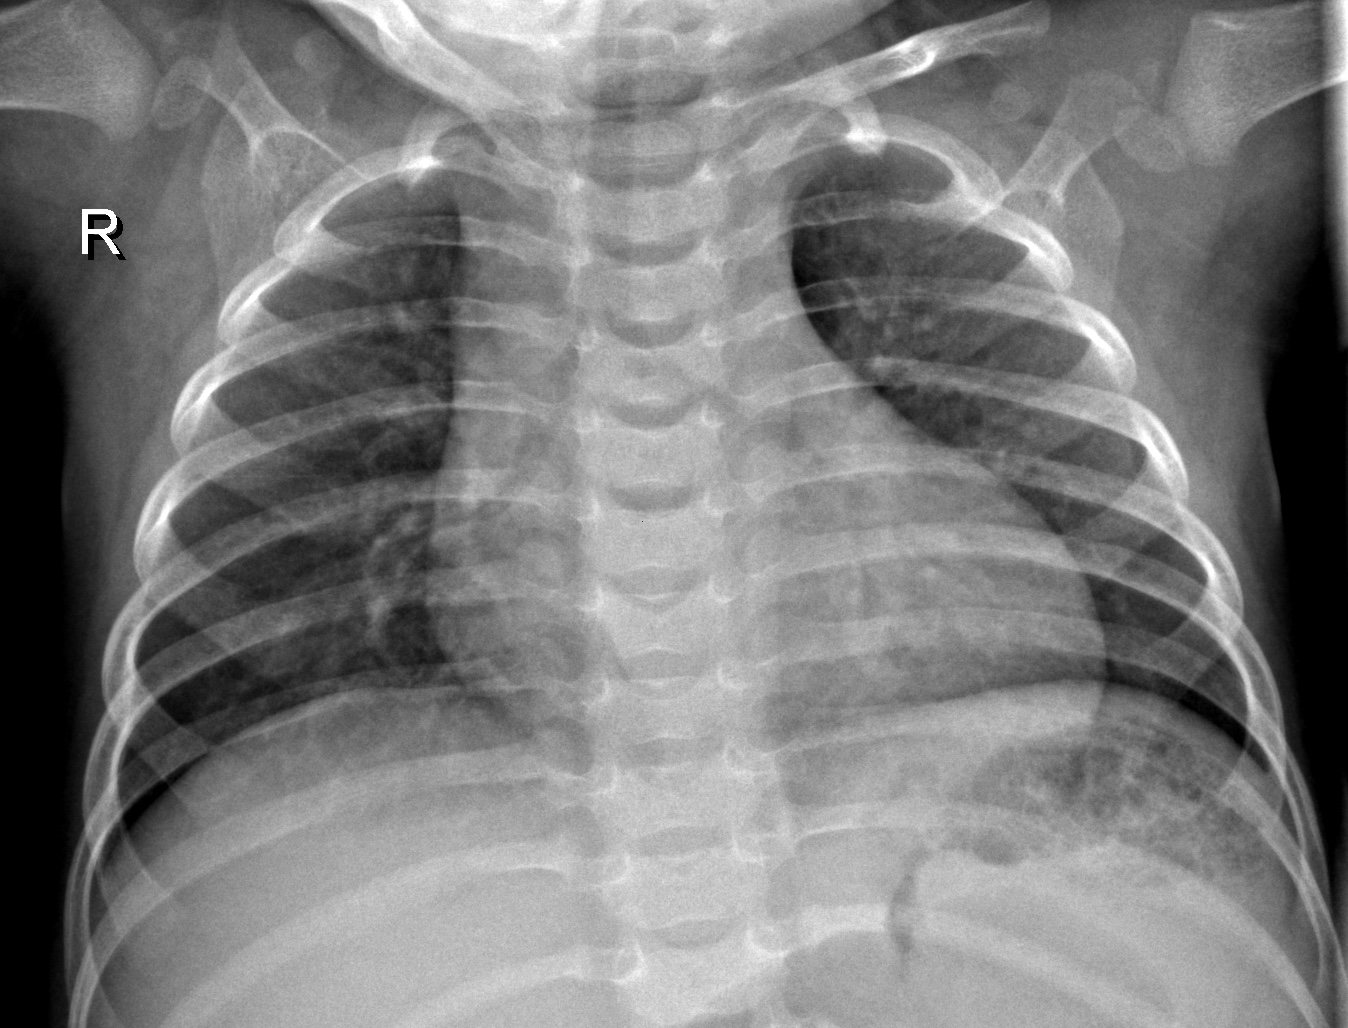
Diagnosis: NORMAL